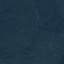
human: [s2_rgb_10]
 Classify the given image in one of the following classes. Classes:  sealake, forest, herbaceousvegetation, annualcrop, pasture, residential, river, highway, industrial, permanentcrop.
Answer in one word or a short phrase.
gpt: Forest